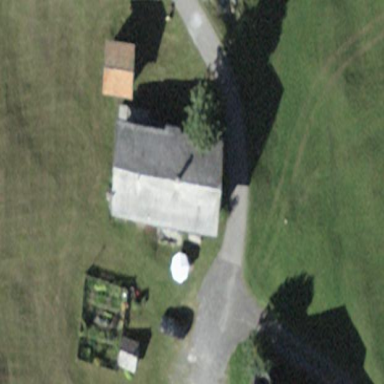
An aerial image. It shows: Farm auxiliary building.